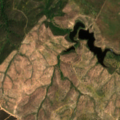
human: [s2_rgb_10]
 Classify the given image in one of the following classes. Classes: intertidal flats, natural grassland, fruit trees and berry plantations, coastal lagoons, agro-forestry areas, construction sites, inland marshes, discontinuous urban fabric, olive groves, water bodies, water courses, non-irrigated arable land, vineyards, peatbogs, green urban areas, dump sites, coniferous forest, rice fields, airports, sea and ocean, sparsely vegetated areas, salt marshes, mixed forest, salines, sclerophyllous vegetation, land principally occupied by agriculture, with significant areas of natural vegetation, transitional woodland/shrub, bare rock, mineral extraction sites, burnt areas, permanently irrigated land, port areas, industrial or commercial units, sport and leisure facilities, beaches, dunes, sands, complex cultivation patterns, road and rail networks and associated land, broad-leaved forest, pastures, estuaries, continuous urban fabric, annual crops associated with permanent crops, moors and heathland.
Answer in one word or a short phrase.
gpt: non-irrigated arable land, pastures, agro-forestry areas, broad-leaved forest